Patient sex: M
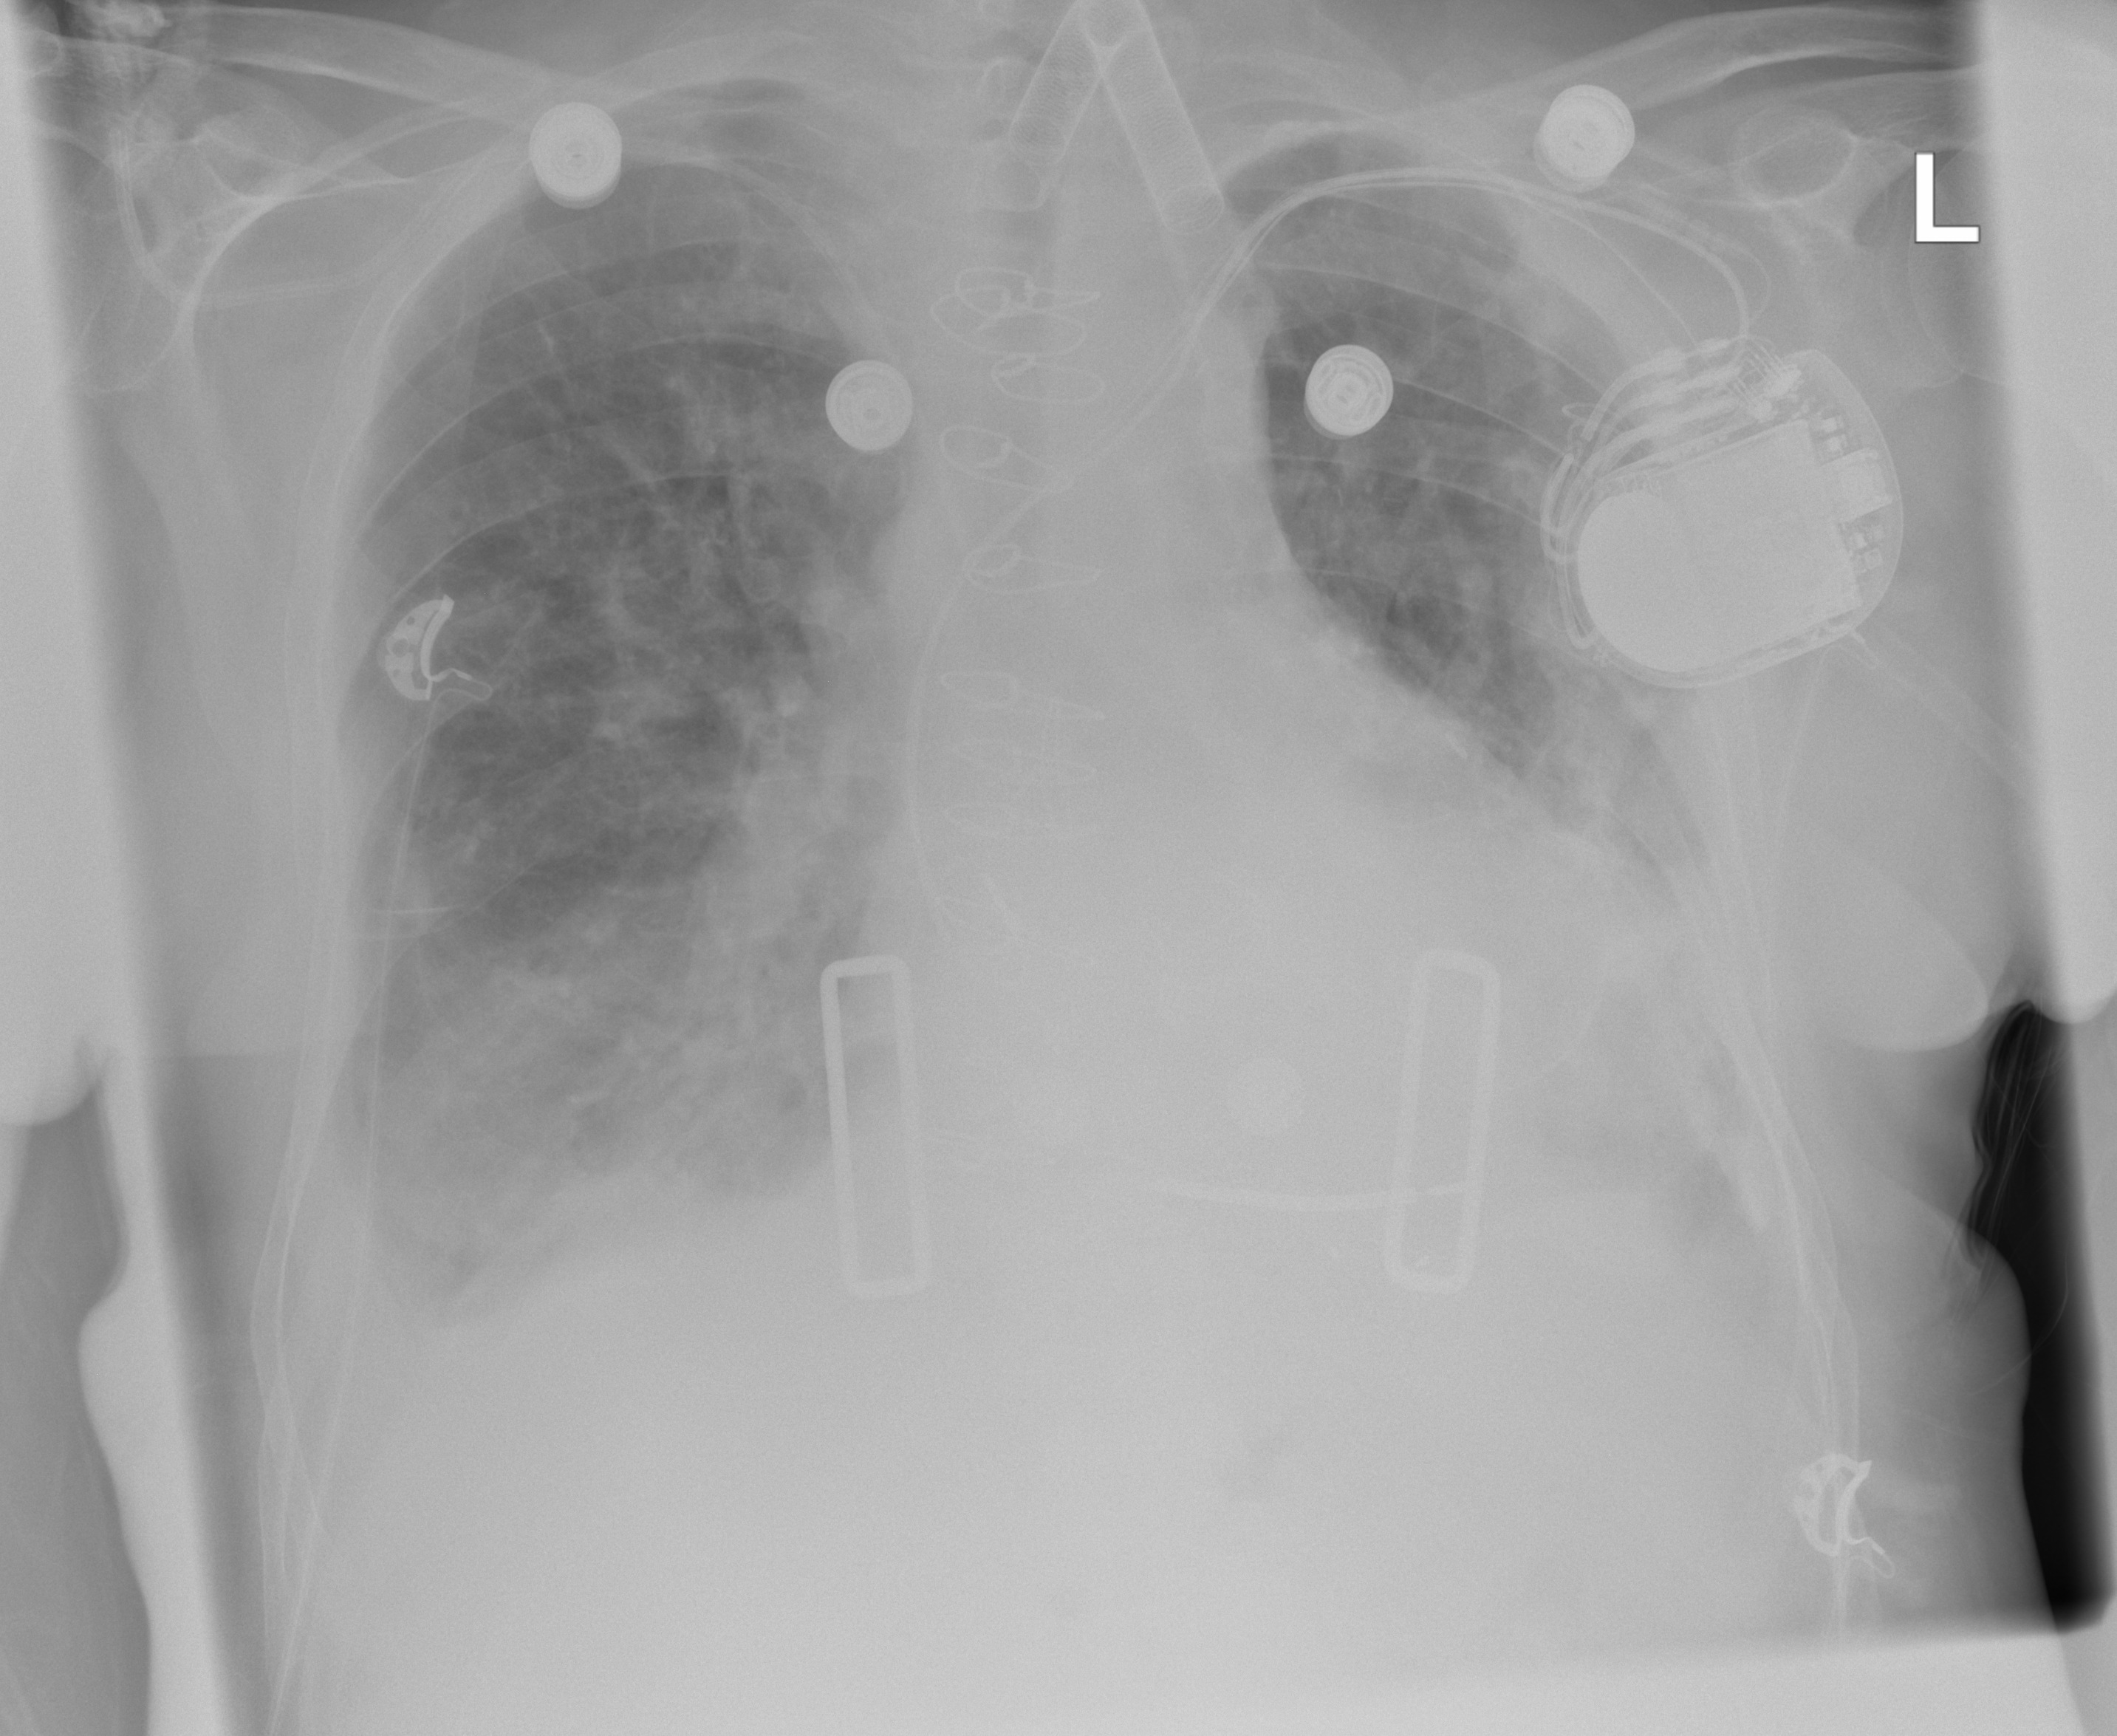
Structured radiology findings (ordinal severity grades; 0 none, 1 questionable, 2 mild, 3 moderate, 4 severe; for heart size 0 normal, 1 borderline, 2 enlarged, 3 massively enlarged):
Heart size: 2
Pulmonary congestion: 2
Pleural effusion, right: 2
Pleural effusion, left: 2
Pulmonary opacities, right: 3
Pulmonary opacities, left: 2
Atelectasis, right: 2
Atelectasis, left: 2